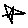
Label: star